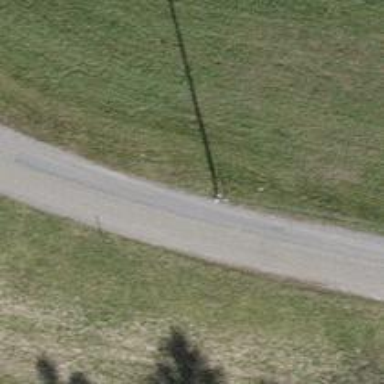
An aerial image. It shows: Minor power line.